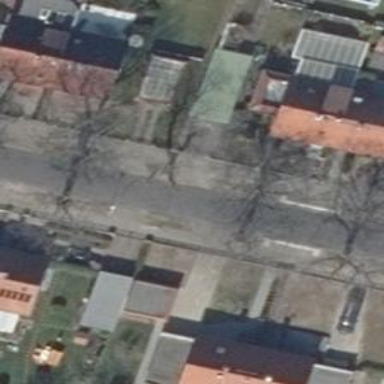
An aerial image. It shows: Residential road with asphalt surface. There are sidewalks on both sides and cycle track on both sides as well.